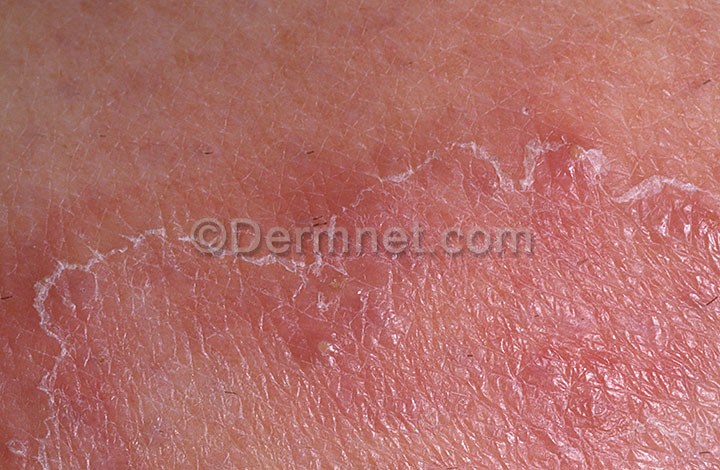
Disease: Tinea Ringworm Candidiasis and other Fungal Infections